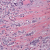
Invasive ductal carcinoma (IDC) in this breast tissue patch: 1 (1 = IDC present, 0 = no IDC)